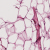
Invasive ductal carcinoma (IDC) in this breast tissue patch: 0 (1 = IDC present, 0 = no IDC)